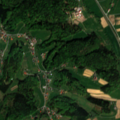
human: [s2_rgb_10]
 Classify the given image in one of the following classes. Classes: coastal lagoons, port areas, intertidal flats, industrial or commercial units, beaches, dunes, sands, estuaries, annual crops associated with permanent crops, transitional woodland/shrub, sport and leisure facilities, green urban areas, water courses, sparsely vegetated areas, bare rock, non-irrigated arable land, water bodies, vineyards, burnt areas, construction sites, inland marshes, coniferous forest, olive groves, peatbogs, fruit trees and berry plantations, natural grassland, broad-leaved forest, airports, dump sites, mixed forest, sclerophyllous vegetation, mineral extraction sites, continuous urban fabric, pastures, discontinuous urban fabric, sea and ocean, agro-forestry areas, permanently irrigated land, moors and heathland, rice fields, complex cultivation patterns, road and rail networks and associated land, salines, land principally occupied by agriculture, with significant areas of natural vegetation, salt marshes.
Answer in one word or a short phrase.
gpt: pastures, complex cultivation patterns, land principally occupied by agriculture, with significant areas of natural vegetation, broad-leaved forest